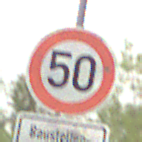
Verkehrszeichen: Geschwindigkeit50
Zusatzzeichen unten: HinweiseAufGefahrenDurchVerbaleAngabe2
Umgebung: Outdoor, Nature
Tageszeit: MorningAfternoon
Wetter: Overcast
Licht: Natural
Jahreszeit: NotSpecified
Kontrast: LowContrast